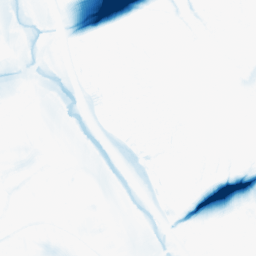
Category: morphological
Decomposition family: morphological_ellipse
Decomposition parameters: operation: closing
width: 50
height: 20
Upsampling method: quartic
Upsampling parameters: scale: 2
Upsampling scale: 2